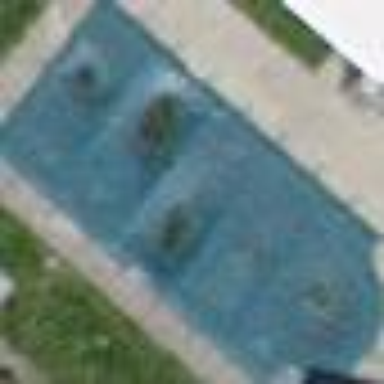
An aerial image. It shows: Outdoor swimming pool on leisure land.